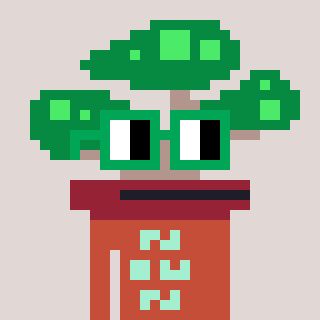
a pixel art character with square green glasses, a bonsai-shaped head and a rust-colored body on a warm background